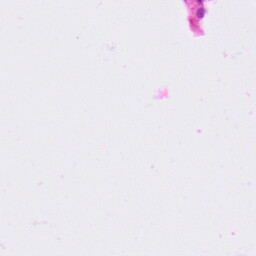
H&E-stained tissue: Lung